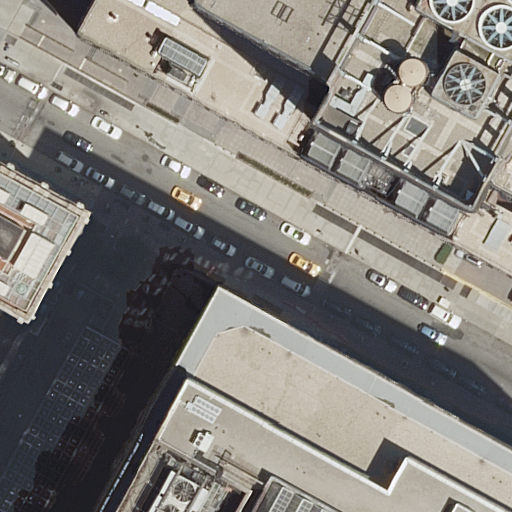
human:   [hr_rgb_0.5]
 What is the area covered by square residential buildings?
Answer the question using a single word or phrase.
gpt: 0m2

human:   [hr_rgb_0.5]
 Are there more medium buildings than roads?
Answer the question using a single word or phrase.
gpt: yes

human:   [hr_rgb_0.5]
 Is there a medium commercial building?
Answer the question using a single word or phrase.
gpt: yes

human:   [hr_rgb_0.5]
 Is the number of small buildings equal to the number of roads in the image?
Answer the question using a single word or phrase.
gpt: no

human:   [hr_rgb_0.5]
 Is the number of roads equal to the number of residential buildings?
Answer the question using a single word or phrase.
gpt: no

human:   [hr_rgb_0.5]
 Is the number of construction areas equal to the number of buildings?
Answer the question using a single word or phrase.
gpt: no

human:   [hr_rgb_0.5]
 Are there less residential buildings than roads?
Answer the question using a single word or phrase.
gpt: no

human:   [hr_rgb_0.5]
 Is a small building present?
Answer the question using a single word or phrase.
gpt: no

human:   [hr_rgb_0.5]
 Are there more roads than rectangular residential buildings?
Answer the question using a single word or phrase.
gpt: no

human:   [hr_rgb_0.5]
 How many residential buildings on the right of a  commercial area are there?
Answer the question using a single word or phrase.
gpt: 0

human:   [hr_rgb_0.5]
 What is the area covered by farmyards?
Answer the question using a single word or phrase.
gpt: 0m2

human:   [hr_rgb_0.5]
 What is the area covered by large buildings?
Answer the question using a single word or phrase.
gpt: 745m2

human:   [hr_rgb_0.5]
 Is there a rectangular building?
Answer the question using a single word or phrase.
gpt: yes

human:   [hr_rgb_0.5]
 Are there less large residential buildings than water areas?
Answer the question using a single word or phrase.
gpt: no

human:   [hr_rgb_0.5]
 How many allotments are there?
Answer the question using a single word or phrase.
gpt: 0

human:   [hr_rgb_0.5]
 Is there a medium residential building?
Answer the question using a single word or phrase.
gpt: yes

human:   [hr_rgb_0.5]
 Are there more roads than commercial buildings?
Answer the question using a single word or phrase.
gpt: no

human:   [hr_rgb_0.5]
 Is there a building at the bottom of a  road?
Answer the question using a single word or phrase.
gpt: yes

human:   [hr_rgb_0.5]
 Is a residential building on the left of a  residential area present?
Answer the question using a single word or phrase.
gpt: no

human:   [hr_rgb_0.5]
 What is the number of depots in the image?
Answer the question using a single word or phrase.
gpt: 0

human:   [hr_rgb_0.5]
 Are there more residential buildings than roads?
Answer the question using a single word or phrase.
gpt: yes

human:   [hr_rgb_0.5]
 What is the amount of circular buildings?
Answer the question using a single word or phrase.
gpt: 0

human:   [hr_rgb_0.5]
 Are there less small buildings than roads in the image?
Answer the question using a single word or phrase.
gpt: yes

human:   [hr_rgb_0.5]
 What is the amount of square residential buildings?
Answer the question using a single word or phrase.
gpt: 0

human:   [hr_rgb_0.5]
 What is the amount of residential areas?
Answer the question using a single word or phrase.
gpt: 0

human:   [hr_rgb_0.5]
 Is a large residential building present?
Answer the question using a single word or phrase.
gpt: yes

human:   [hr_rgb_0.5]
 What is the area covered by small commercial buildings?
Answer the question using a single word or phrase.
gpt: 0m2

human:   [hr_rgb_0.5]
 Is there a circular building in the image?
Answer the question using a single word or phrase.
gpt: no

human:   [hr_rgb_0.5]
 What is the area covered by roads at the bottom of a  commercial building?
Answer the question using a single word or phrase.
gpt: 0m2

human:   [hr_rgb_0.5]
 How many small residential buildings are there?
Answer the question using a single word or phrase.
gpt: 0

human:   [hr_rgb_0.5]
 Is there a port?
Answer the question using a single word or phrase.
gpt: no

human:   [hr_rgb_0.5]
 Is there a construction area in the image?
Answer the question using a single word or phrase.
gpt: no

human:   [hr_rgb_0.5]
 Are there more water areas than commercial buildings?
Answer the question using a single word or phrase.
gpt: no

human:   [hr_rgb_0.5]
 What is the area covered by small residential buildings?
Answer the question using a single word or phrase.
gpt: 0m2

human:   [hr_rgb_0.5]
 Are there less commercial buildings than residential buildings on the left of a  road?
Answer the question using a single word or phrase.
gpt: no

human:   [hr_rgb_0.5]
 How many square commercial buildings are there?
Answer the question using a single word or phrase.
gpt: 0